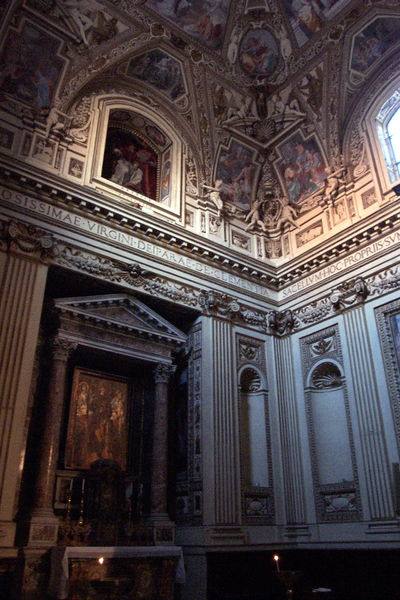
Titel: Innenraum der Cappella Altems mit Stuckdekoration
Standort: Rom, S. Maria in Trastevere (EU - I - Latium)
Schlagwörter: dunkel, schatten, fenster, licht, marmor, säule, säulen, tuch, malerei, architektur, barock, bild, innenraum, kirche, figur, gold, decke, innen, klassizismus, engel, putte, schrift, ecke, giebel, pilaster, inschrift, wandgemälde, wandmalerei, kerze, kerzen, stuck, foto, nische, dom, altar, kapitelle, fries, sims, voluten, fresken, treppenhaus, kapelle, historismus, kanneluren, baldachin, tempel, deckengemälde, basis, schrein, altarbild, klassizistisch, nischen, ädikula, deckenmalerei, kriche, latein, lateinisch, seitenaltar, wandnischen, 1670